Question: '''
digraph Trasaction {
bbb [ shape=record,
label="{ {Level 0} | { First | Second | Third } | { 0 | 1 | 2} }"
]}
'''

Could the place that the arrow assign to be alignment?
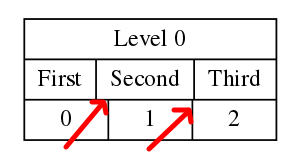
Answer: You could just construct the label differently:
'''
label="{ {Level 0} | { {First | 0} | {Second | 1} | {Third | 2} } }"
'''
Perfect alignment!